Interaction volume radius: 5 \u00c5
Interaction volume height: 25 \u00c5
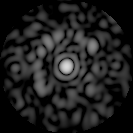
Disorder parameter: 0.7326